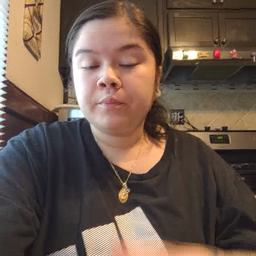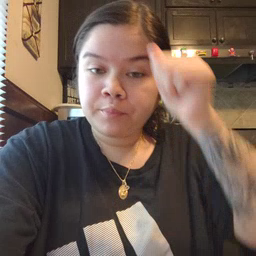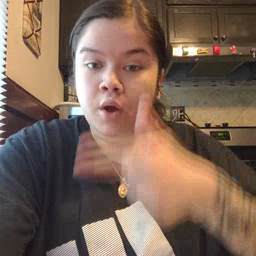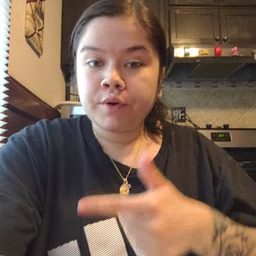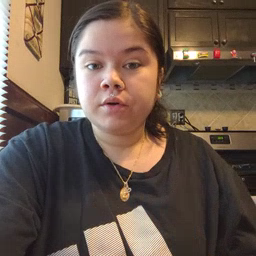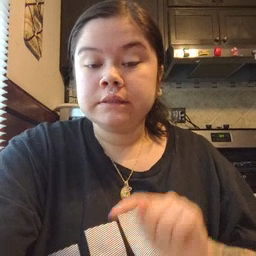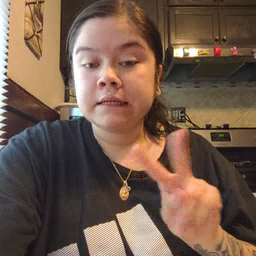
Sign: brother